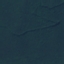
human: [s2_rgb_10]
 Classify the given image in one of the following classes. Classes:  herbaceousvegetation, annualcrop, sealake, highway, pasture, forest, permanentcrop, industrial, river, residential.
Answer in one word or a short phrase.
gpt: Forest